Question: Every time I try to go to <URL> and put it the correct username/password I get a server error. Yes this is homework, and yes it is my first time doing anything related to this type of setup so any help would be appreciated. All the various instructions that I found listed this as the correct way so I'm sort of stuck.
.htpasswd file('/afs/asu.edu/users/r/l/p/rlpeck/pwd/.htpasswd'):
'''
Alice:$apr1$sgDEa/..$FBtlSGHkbPHmlW80Sj2Sx1
Bob:$apr1$V8LLa/..$iX.YVKHoDfKyTKEMvuX.g/
Chris:$apr1$XuHOa/..$o6bf/JyA1otkH0jor4n5c/
Dave:$apr1$hpjQa/..$u3/D.f0xdN23Flg35qp9g.
Eve:$apr1$JIGSa/..$uTs55qYH1.gtDV7WZ0X7q0
'''
.htaccess file('/afs/asu.edu/users/r/l/p/rlpeck/www/CSE465a'):
'''
AuthType Basic
AuthName "Restricted Area"
AuthUserFile /afs/asu.edu/users/r/l/p/rlpeck/pwd/.htpasswd
AuthGroupFile /dev/null
Require valid-user
'''

When I do run 'locate -r error.log' all I get are these:
'''
/opt/tivoli/tsm/client/ba/bin/dsmerror.log
/usr/share/doc/cups-1.2.4/de/images/button-view-error-log.gif
/usr/share/doc/cups-1.2.4/es/images/button-view-error-log.gif
/usr/share/doc/cups-1.2.4/help/ref-error_log.html
/usr/share/doc/cups-1.2.4/images/button-view-error-log.gif
/usr/share/doc/cups-1.2.4/ja/images/button-view-error-log.gif
/usr/share/doc/cups-1.2.4/pl/images/button-view-error-log.gif
/usr/share/doc/cups-1.2.4/sv/images/button-view-error-log.gif
/var/log/cups/error_log
/var/log/cups/error_log.1
/var/log/cups/error_log.2
'''
Edit: Response from help desk:
> If you were testing the security of your page, you passed. I dont see an error
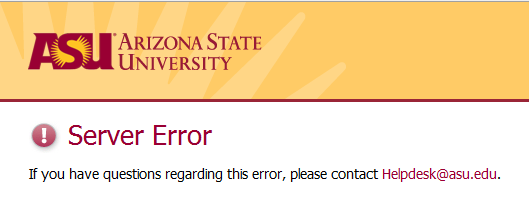
Answer: - Is the .htaccess file being saved on the server using ? If you are saving it on a Windows computer, that is likely a problem. If you use FTP, you can transfer in ASCII mode. Otherwise, get a good text editor like Notepad++ (<URL> and set UNIX format under Edit - EOL Conversion - UNIX Format.- Is the correct? It should be the pathname that the web server computer sees, which might not be the pathname you see. You were probably logged in to a different server than the web server when you ran the locate command; the AFS network filesystem allows both servers to see your files but not necessarily at the same path on both.- Does the web server to read the .htpasswd file? Try putting it in the same directory as the .htaccess file and update the pathname in .htaccess accordingly. Of course, it depends on the server configuration whether or not the server will prevent someone from looking at the list of valid passwords that way, so you may need to figure out what AFS commands you need to use to grant such permission.